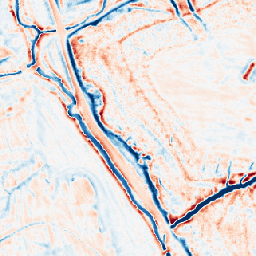
Category: edge_preserving
Decomposition family: bilateral
Decomposition parameters: d: 15
sigma_color: 100
sigma_space: 75
Upsampling method: area
Upsampling parameters: scale: 8
Upsampling scale: 8